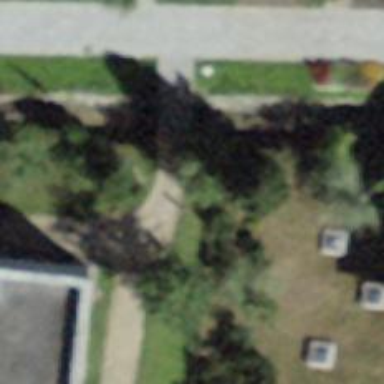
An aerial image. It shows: Path on bridge with sett surface.